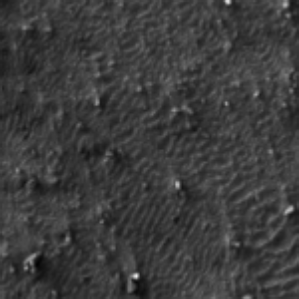
Label: frost